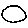
Label: circle